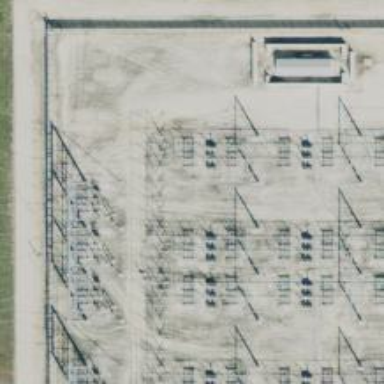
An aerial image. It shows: Switch used for power control.